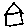
Label: house